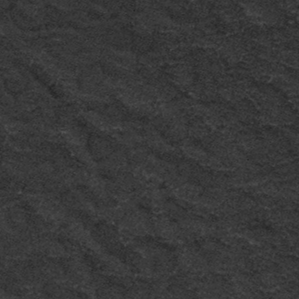
Label: frost